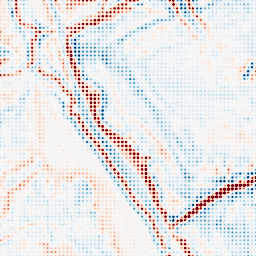
Category: multiscale
Decomposition family: log
Decomposition parameters: sigma: 3
Upsampling method: sinc_hamming
Upsampling parameters: scale: 8
kernel_size: 4
Upsampling scale: 8